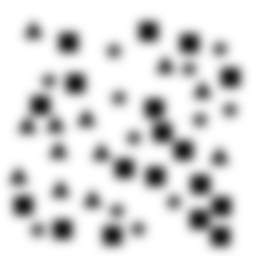
Squares: 18
Triangles: 12
Stars: 12
Total shapes: 42